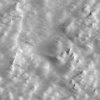
Label: not_dusty